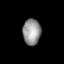
Tissue: lung
Cell type: Epithelial cells
Senescence score: 0.2245
Nuclear area (px): 451
Mean DAPI intensity: 151.53